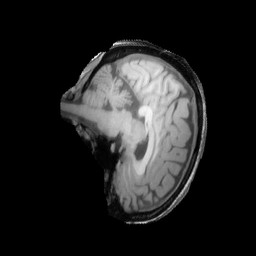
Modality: T1w
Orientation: sagittal
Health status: ill
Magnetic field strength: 3 T